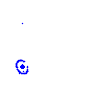
Particle: electron